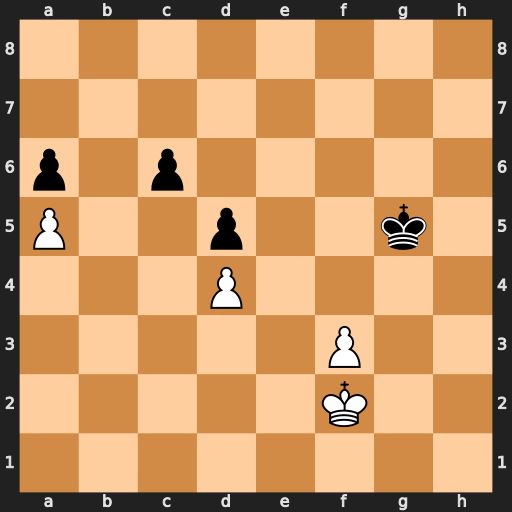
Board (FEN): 8/8/p1p5/P2p2k1/3P4/5P2/5K2/8
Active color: w
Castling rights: -
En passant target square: -
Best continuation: Kg3 Kf5 f4 Ke4 Kg4 c5 dxc5 d4 c6